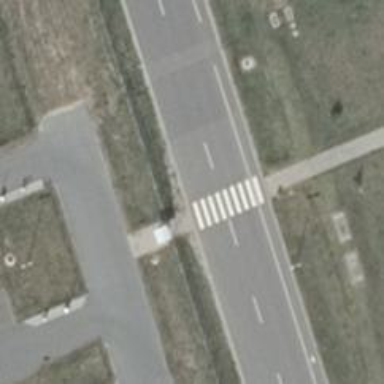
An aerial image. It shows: Zebra crossing on the road.